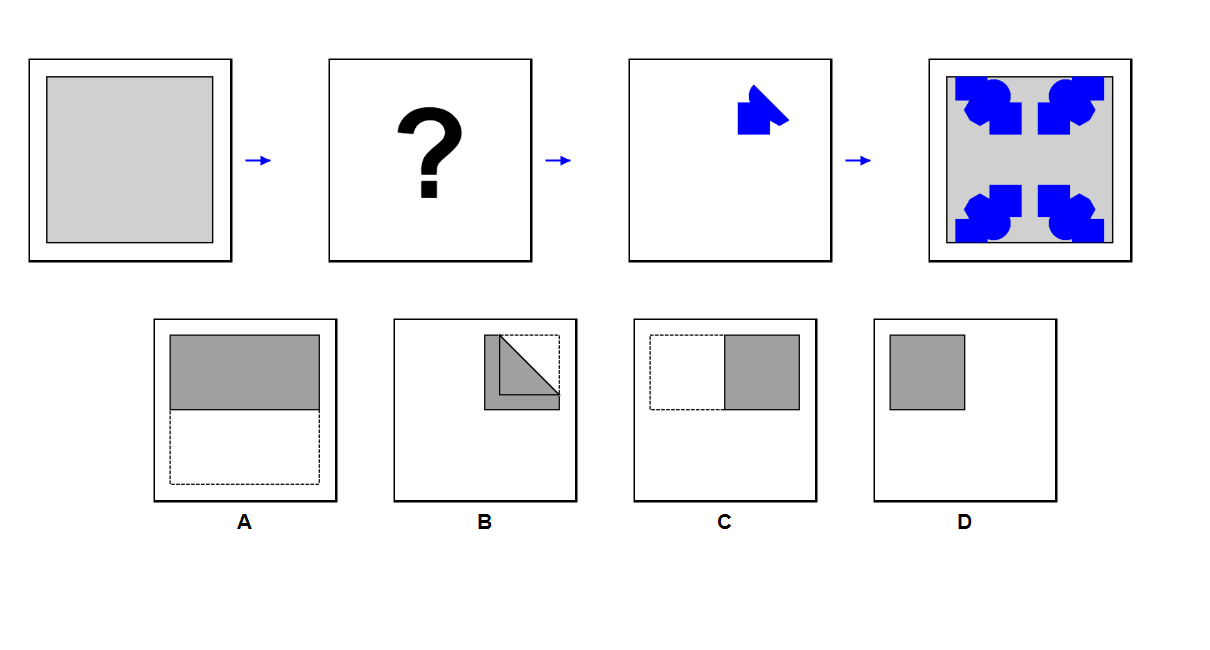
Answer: D